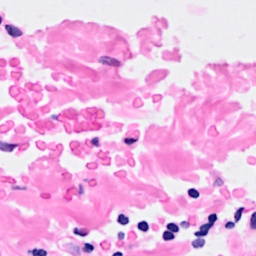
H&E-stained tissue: Breast